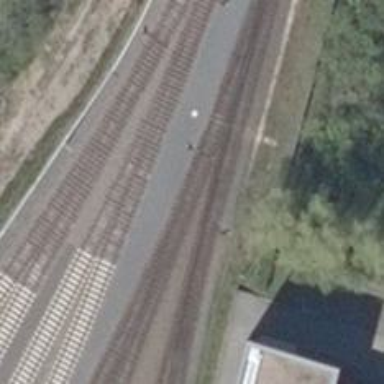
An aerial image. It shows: Railway switch with the turnout pointing to the right.